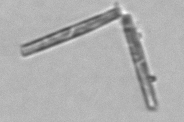
Label: Thalassionema